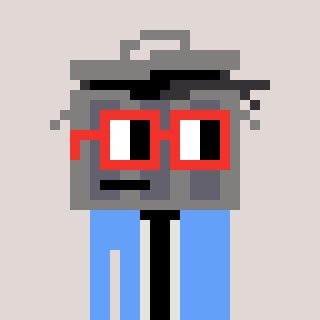
a pixel art character with square red glasses, a trashcan-shaped head and a blue-colored body on a warm background